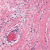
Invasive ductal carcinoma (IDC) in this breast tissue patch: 0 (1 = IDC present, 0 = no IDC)